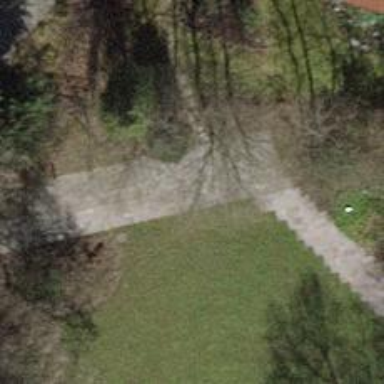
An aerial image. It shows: Brown bench.